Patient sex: M
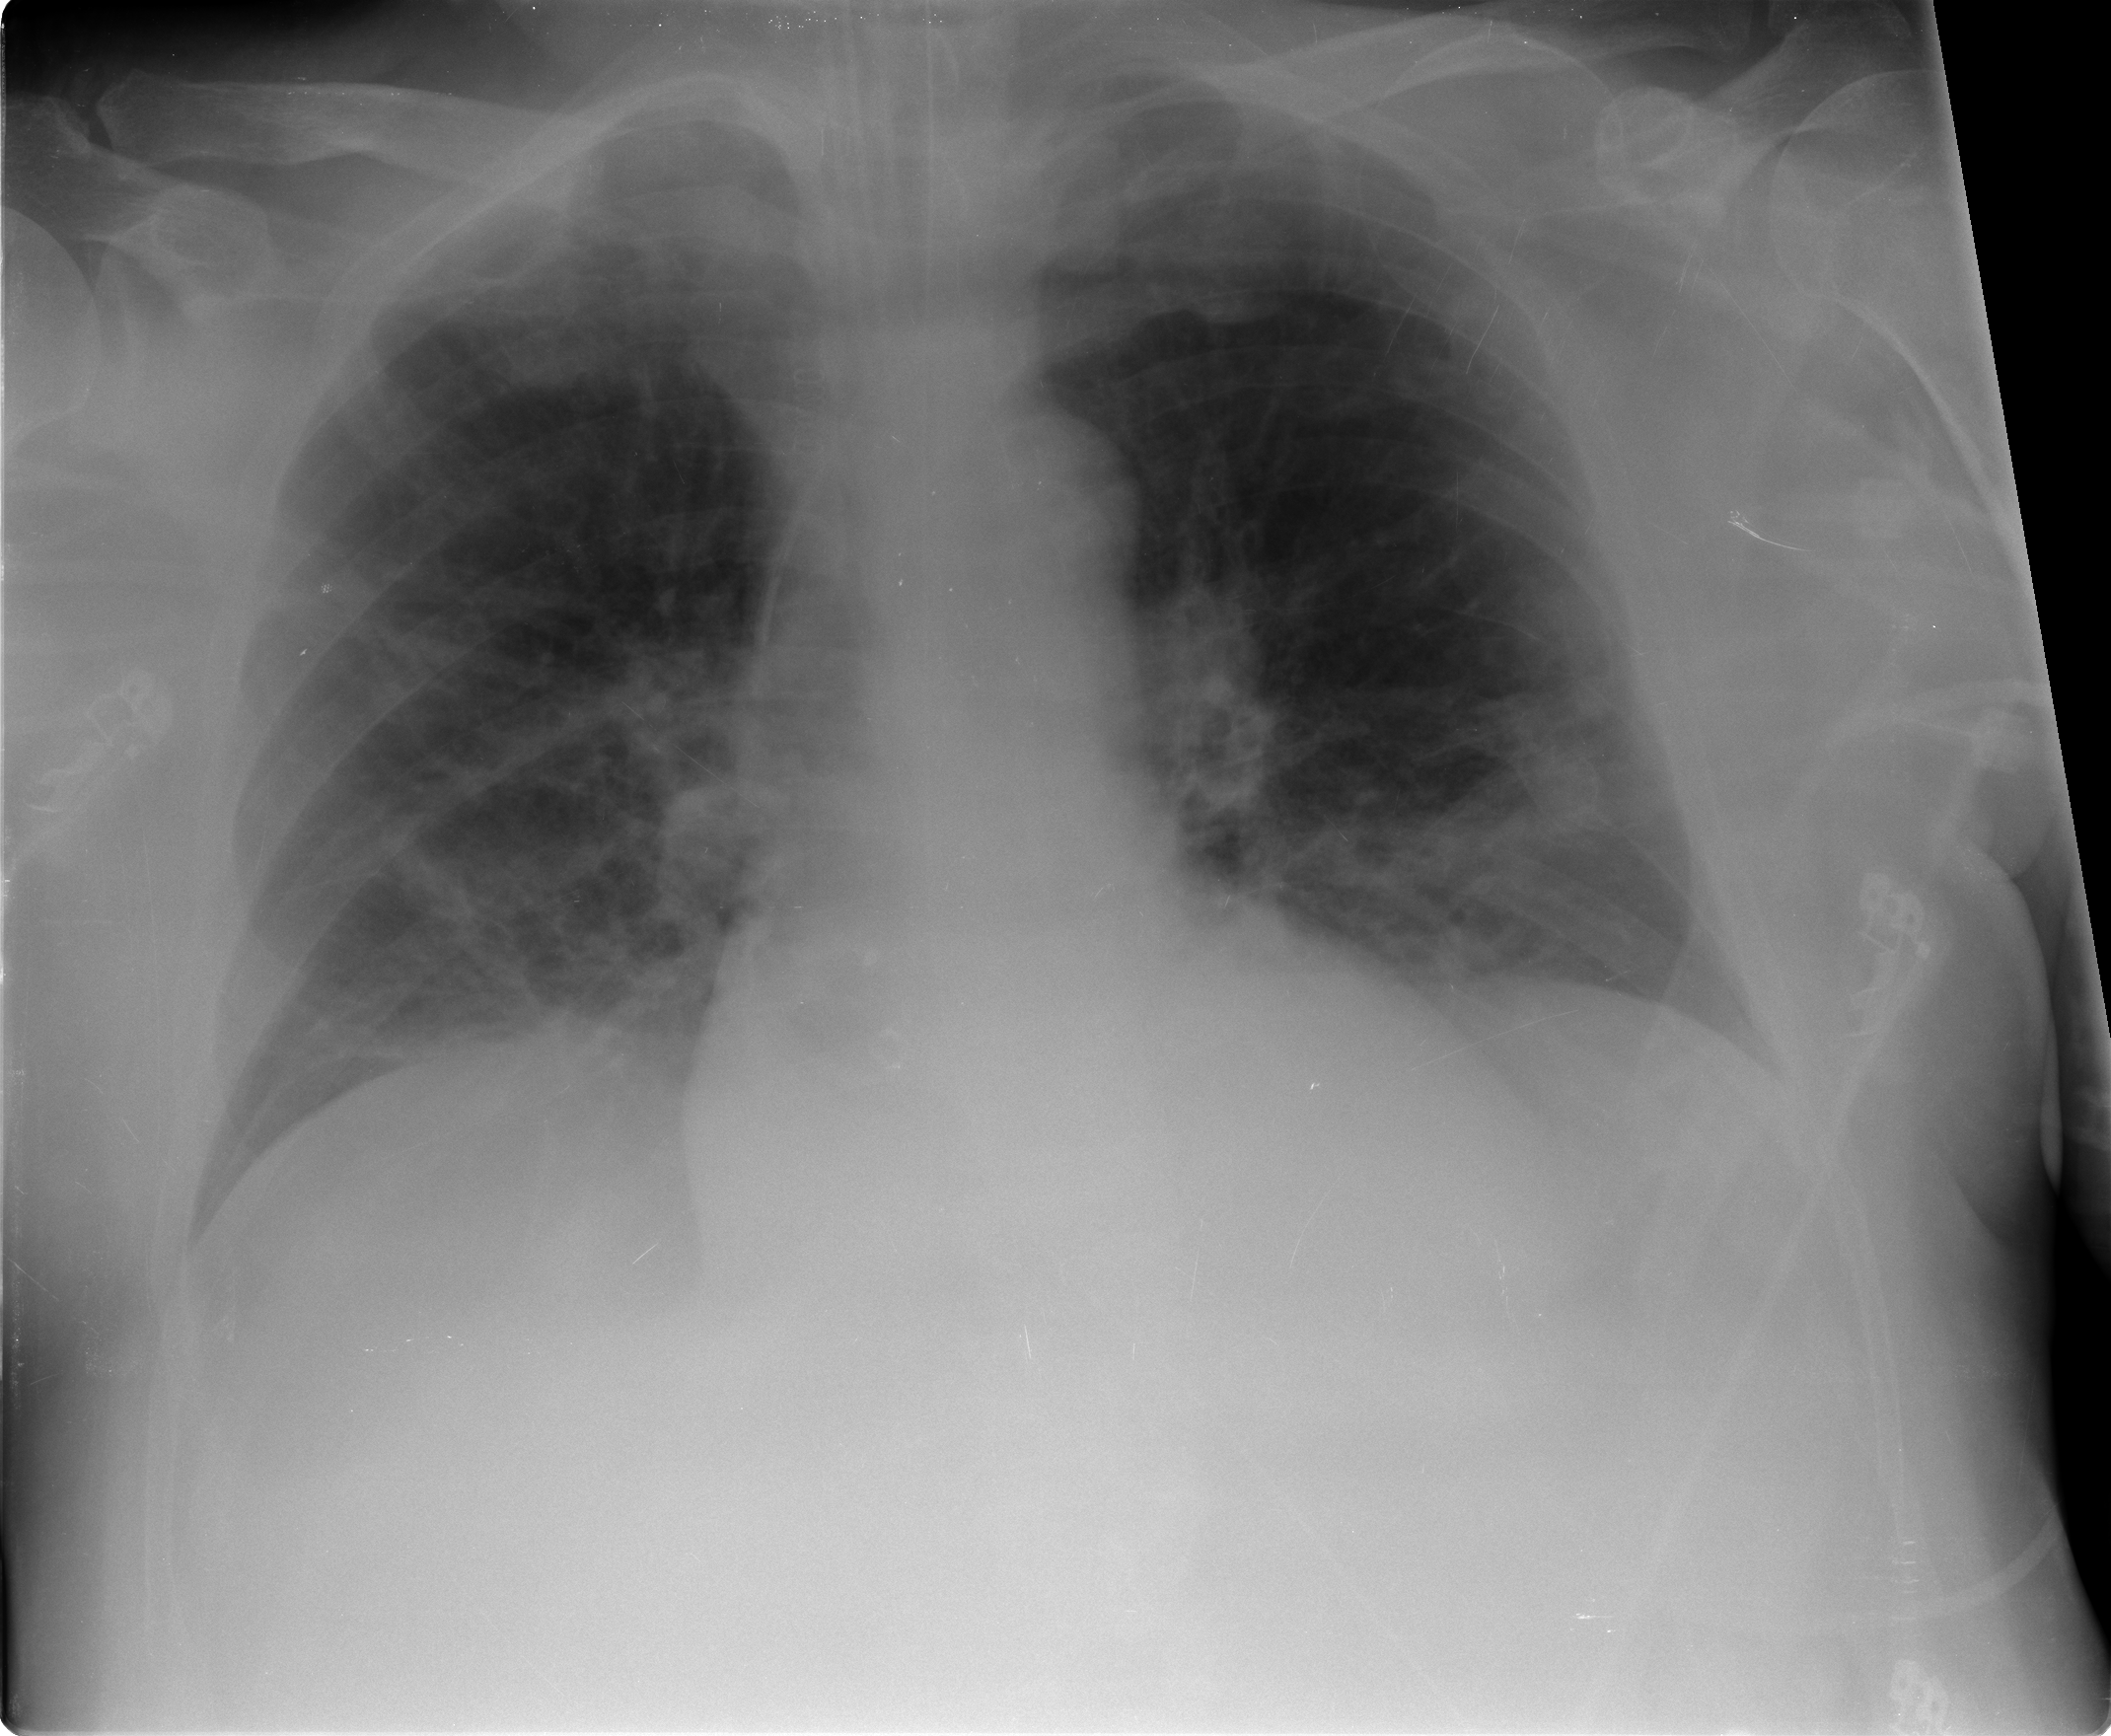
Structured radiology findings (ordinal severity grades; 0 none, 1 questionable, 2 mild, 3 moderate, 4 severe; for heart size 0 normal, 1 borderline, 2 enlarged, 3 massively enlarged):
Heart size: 2
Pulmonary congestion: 1
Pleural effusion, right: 0
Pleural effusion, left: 0
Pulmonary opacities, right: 2
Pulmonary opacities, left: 1
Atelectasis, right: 2
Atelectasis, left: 2